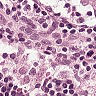
Metastatic tissue present: no